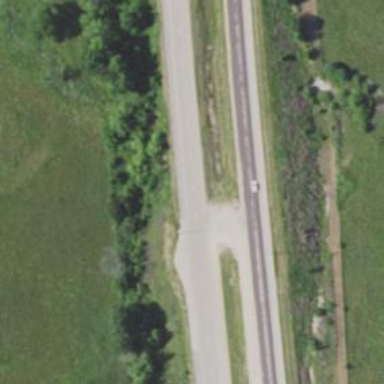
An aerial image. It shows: Primary link highway.